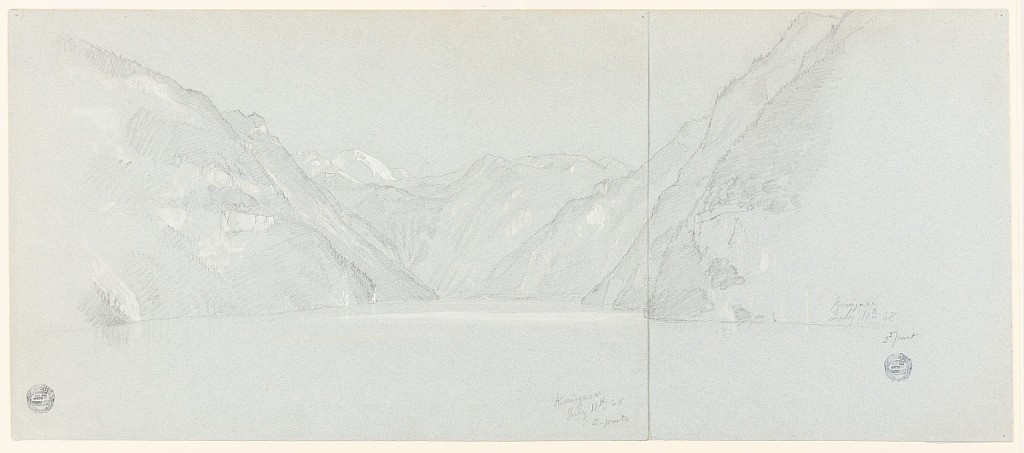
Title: View of the Königssee, Bavaria (Germany), Part Two
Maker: Frederic Edwin Church, American, 1826–1900
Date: July 11, 1868
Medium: Graphite, brush and white gouache on blue wove paper
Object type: Drawing
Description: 1917-4-563-a: Portion of a panoramic landscape sketch with 1917-...;     1917-4-563-b: Portion of a panoramic landscape sketch with 1917-...